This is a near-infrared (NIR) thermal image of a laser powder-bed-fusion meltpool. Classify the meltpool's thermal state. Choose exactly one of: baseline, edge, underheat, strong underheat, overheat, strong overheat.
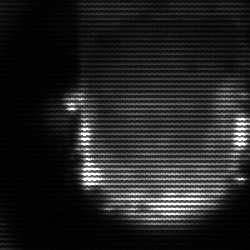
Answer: baseline